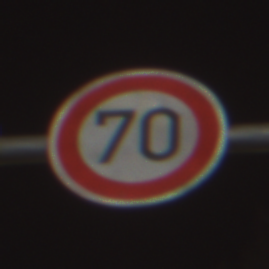
Verkehrszeichen: Geschwindigkeit70
Umgebung: Outdoor, Urban
Tageszeit: Night
Wetter: Clear
Licht: Artificial
Jahreszeit: NotSpecified
Kontrast: HighContrast